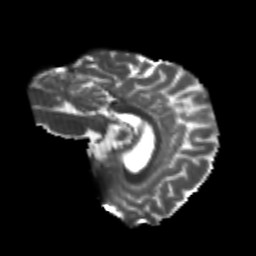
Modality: T2w
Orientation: sagittal
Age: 21
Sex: female
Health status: healthy
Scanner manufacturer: philips
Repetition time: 7.388 s
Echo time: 0.08599 s